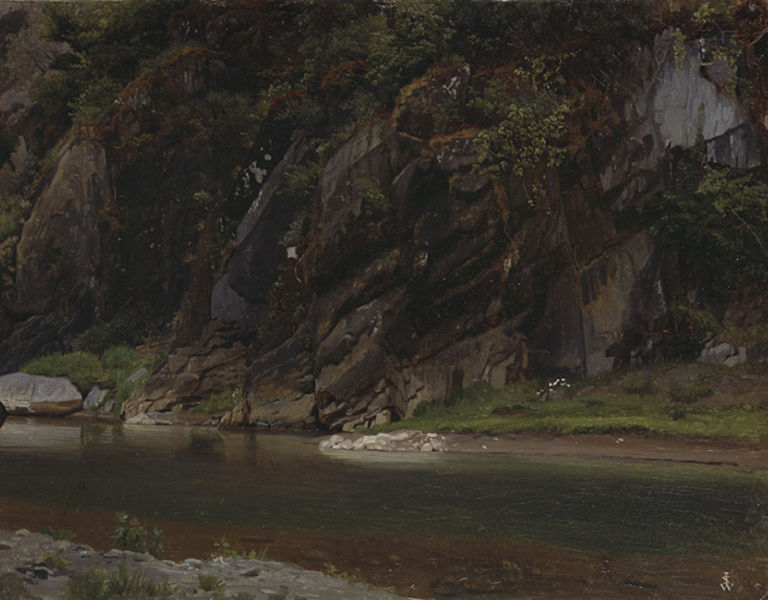
Titel: Fluss mit felsigem Ufer
Künstler: Johann Wilhelm Schirmer
Standort: Karlsruhe
Institution: Staatliche Kunsthalle Karlsruhe
Schlagwörter: baum, berg, blau, blätter, dunkel, felsen, gemälde, gestein, laub, mann, wasser, weiß, bäume, fluss, gelb, grün, landschaft, ocker, see, teich, ufer, ausschnitt, blume, blumen, braun, grau, hell, licht, nacht, schwarz, ölbild, blüten, gras, wiese, malerei, wand, stein, steine, öl, bach, einsamkeit, erde, flusslauf, gräser, natur, spiegelung, strauch, busch, büsche, flach, gebüsch, gewässer, sträucher, realismus, pflanze, pflanzen, england, tal, wald, seicht, sommer, strand, wellen, düster, fischer, abhang, schotter, berge, berghang, fels, felswand, gebirge, hang, klippen, vegetation, geröll, massiv, schlucht, steil, amerika, kies, stille, böschung, fliessen, romantik, sandbank, strom, strömung, ölgemälde, querformat, vorsprung, detail, realistisch, reflexe, finster, bett, farn, glatt, granit, langweilig, ölfarbe, still, hoch, grun, kühle, reflexion, klippe, foto, findlinge, kiesel, algen, flussbett, gestade, moos, felsig, hässlich, photo, schiefer, dramatisch, gebirgsbach, hyperrealismus, wildnis, gestrüpp, grund, unheimlich, klettern, waser, findling, überhang, stran, klamm, angler, schroff, ras, formation, flussufer, rhein, spiegelt, detailiert, bleu, feucht, faltung, steilufer, millet, furt, felsformation, aussschnitt, bääume, unbewegt, landschaftsgemälde, steilwand, uferzone, weisser, spiegeling, mosel, büschen, rmantik, 1900, 19. jh., sw, braun#, w, blabla, ruhiger fluss, grünes wasser, steilhänge, isw, weisser fels, pflanzenbewuchs, gebiergsbach, flacheds wasser, schotterbank, bewcuhs